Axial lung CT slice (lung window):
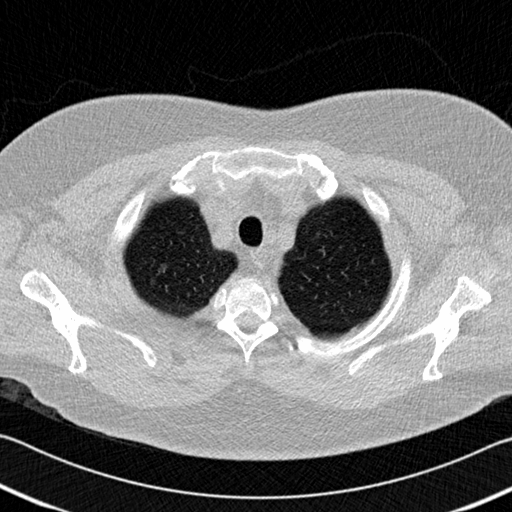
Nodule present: yes
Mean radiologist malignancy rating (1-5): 3